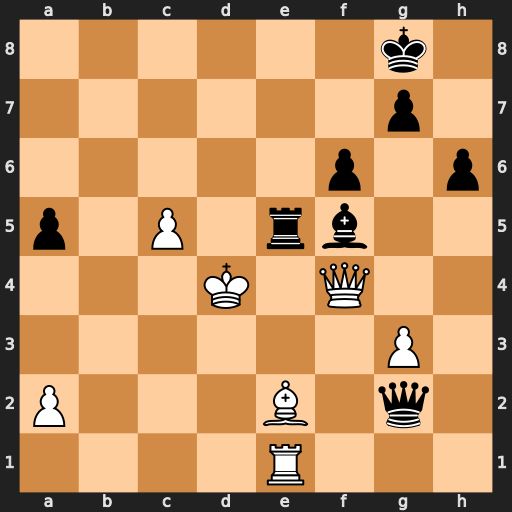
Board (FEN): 6k1/6p1/5p1p/p1P1rb2/3K1Q2/6P1/P3B1q1/4R3
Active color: w
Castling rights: -
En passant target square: -
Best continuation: Bc4+ Kh7 Rxe5 fxe5+ Kxe5